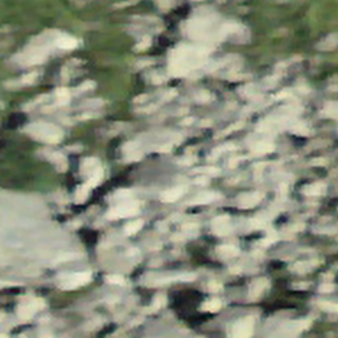
Label: bouldering_area